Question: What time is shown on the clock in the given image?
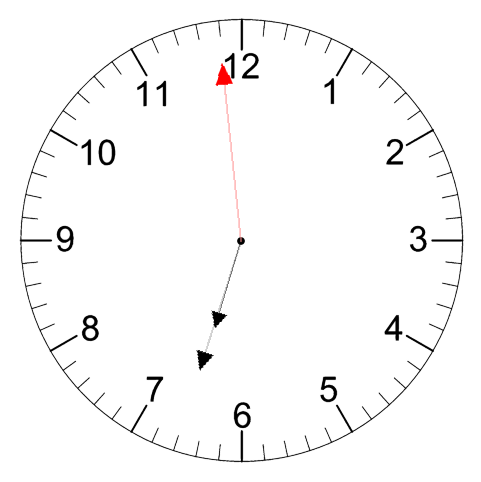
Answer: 06:32:59